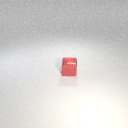
small red metal cube